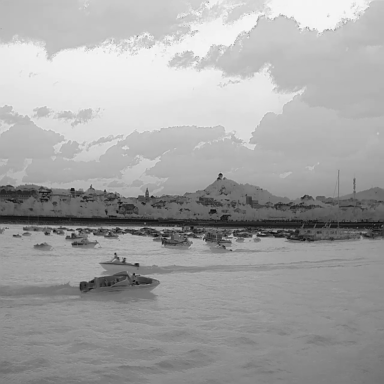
There are 13 canoes in the infrared image.